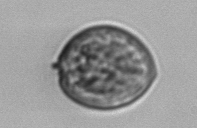
Label: Prorocentrum